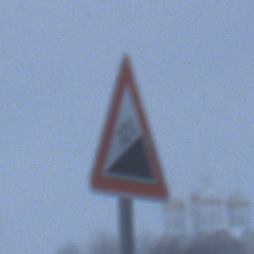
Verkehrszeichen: Steigung10
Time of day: Midday
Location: Outdoor (Nature)
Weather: Overcast
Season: Winter
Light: Natural